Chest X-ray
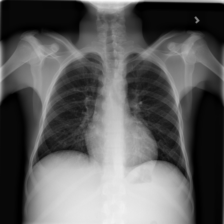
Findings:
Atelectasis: negative
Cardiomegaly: negative
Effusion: negative
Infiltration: negative
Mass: negative
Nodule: negative
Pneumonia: negative
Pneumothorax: negative
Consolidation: negative
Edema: negative
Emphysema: negative
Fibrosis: negative
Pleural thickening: negative
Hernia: negative